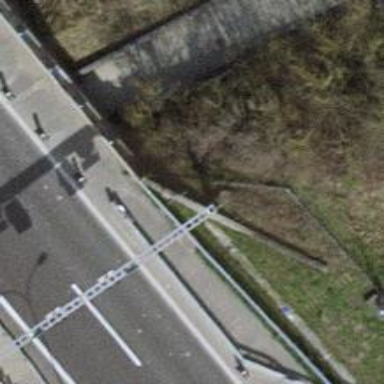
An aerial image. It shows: Gantry structure.